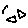
Label: triangle